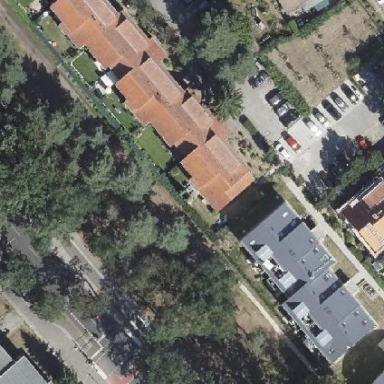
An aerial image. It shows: Terrace-style building with gabled roof.